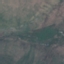
Land use / land cover: HerbaceousVegetation